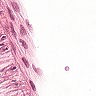
Metastatic tissue present: no